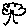
Label: tree